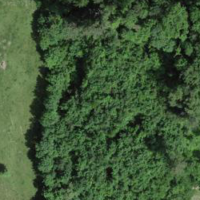
EUNIS habitat code: 44
Species observed at this site:
Fagus sylvatica